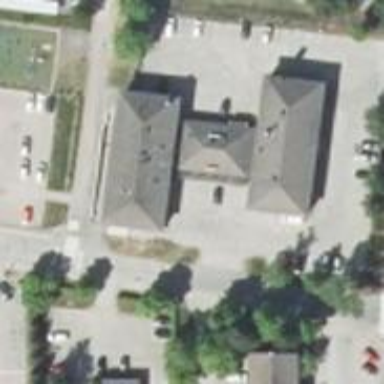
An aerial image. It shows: Veterinary facility.